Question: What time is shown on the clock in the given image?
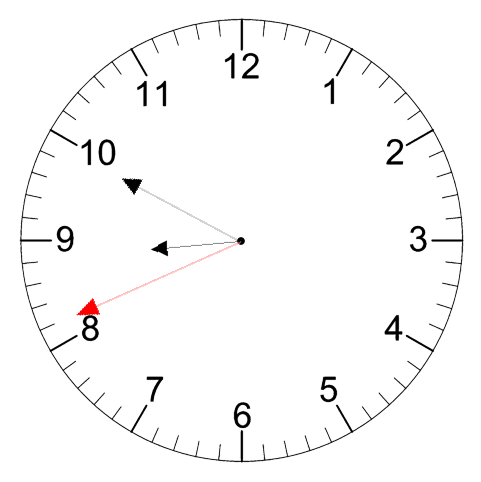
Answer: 08:49:41